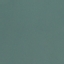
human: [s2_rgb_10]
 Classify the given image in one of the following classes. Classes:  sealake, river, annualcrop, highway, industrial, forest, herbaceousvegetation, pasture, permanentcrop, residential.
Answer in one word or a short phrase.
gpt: SeaLake